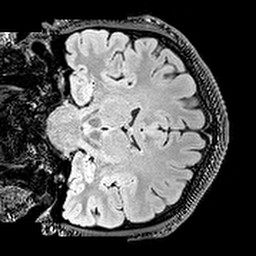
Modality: T2w
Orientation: coronal
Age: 25
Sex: male
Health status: healthy
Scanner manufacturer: siemens
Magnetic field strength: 3 T
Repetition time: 5 s
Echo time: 0.396 s